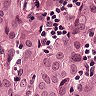
Metastatic tissue present: yes